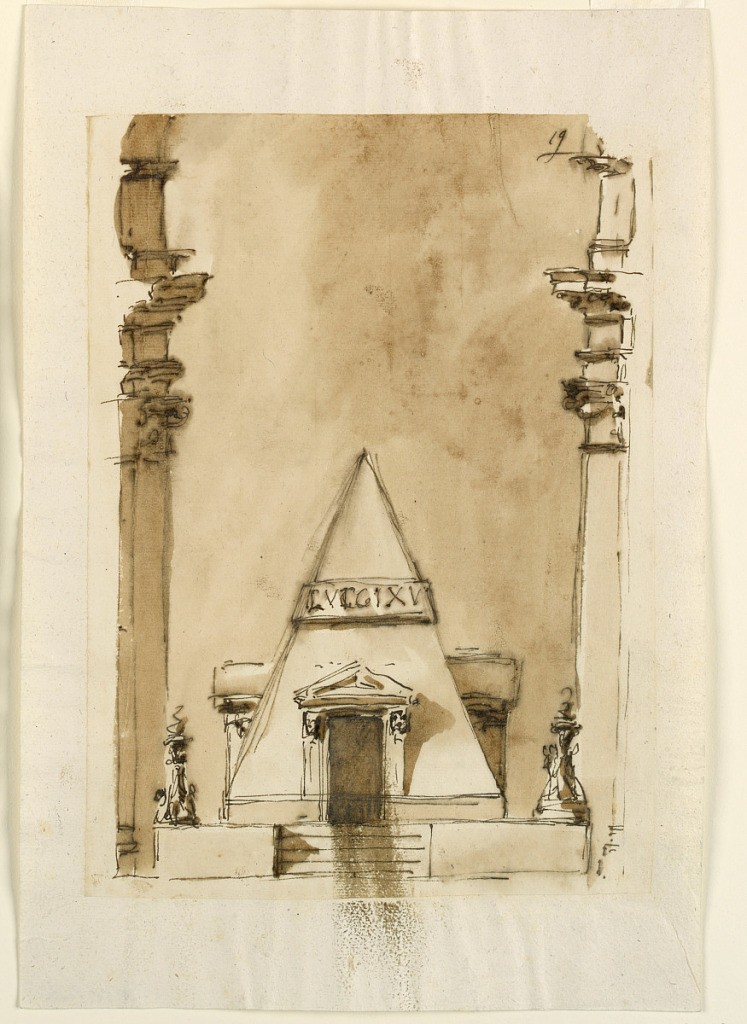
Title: Funeral Decorations for King Louis XV of France
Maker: Giuseppe Barberi, Italian, 1746–1809
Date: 1775
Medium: Pen and brown ink, brush and brown wash on lined off-white laid paper
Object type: Drawing
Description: A variation of 1938-88-1288. The pyramid has below only the sockle moulding. Vertical doorcases are at each side, that at the front has a triangular pediment, above an entablature supported by heads on the top of pillar-like supports. The inscription with the same rectification as in 1938-88-1327 is upon a band similarly to 1938-88-1321. Laterally are the sections through the pillars, the frieze and the lowest parts of an arch of the church.